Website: apple
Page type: account-selection
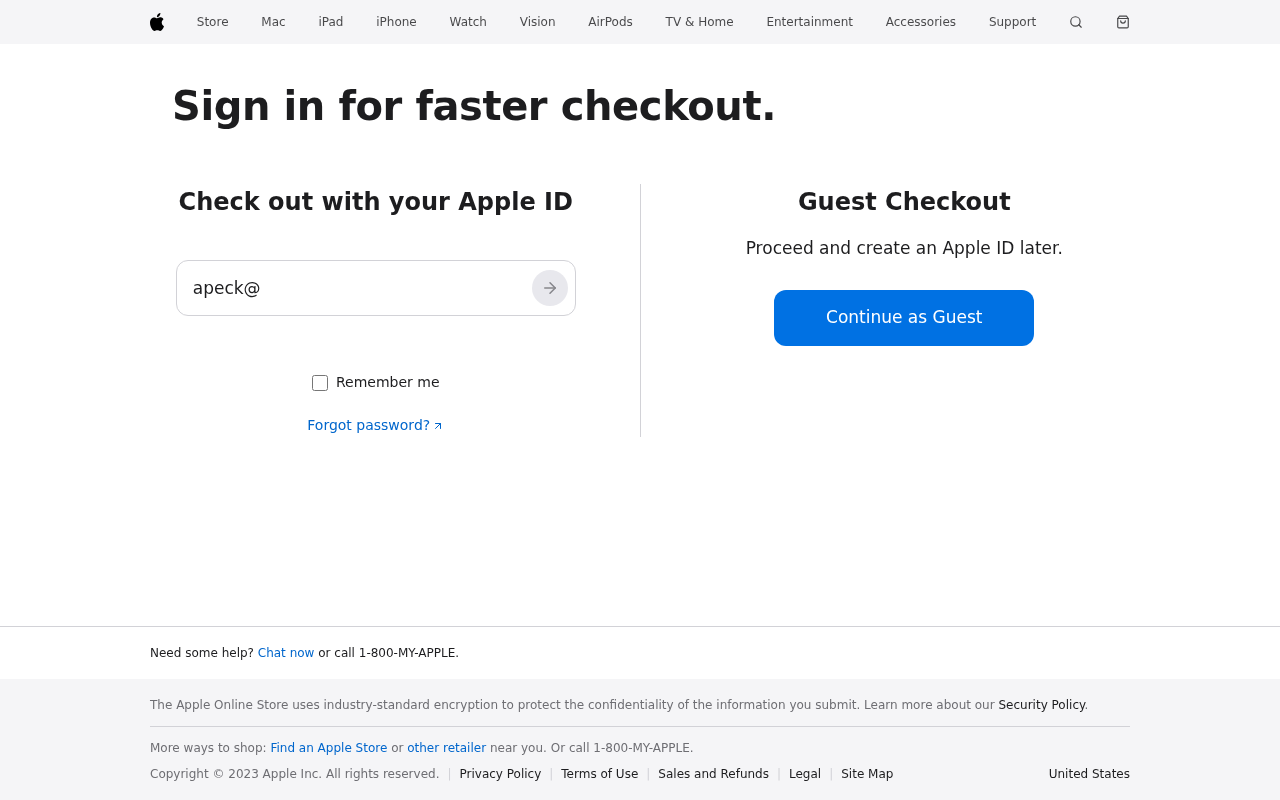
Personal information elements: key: PII_EMAIL
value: apeck@hotmail.com